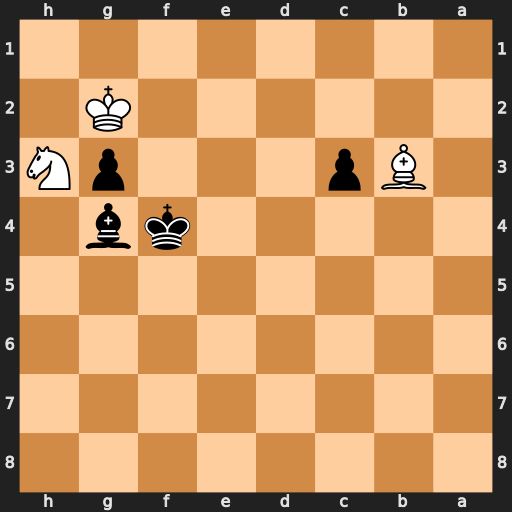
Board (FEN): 8/8/8/8/5kb1/1Bp3pN/6K1/8
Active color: b
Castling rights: -
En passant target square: -
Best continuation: Bxh3+ Kxh3 Kf3